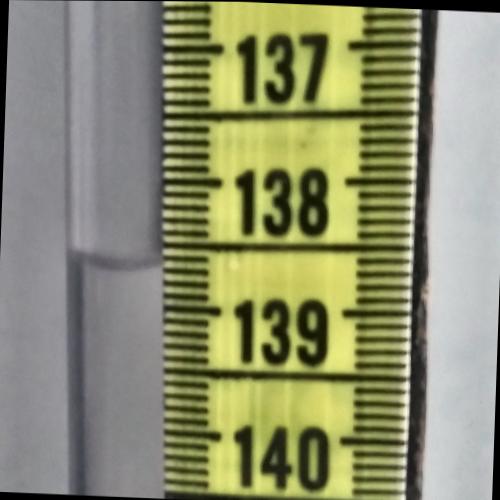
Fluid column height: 138.7 cm